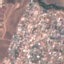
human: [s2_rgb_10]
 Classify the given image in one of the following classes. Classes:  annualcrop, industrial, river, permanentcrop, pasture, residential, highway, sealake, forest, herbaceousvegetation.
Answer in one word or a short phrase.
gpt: Residential